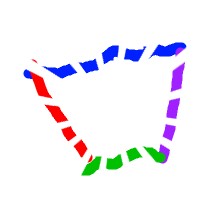
Shape: trapezoid